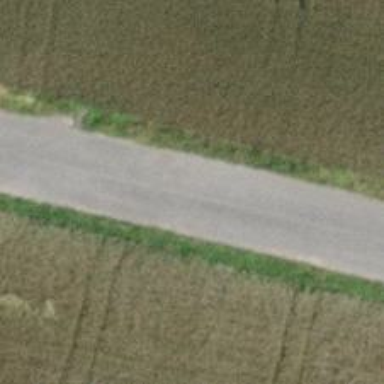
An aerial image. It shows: Unclassified road.